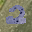
Label: 2